Interaction volume radius: 10 \u00c5
Interaction volume height: 15 \u00c5
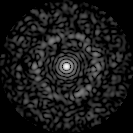
Disorder parameter: 0.8308